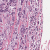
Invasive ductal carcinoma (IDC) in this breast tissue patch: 1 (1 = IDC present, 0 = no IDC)